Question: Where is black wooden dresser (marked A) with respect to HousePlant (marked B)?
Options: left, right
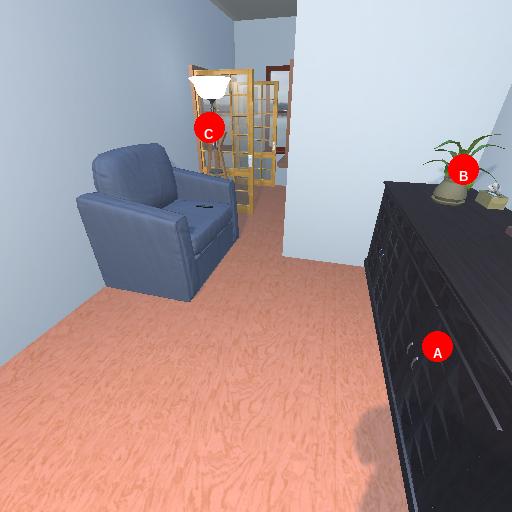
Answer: left